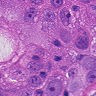
Metastatic tissue present: yes